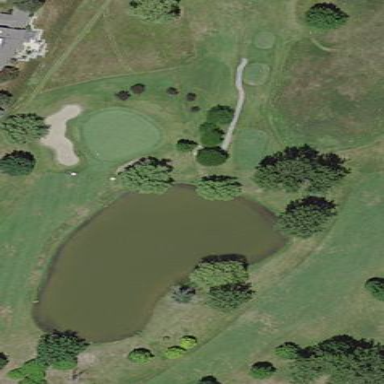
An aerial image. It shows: Water hazard on golf course.